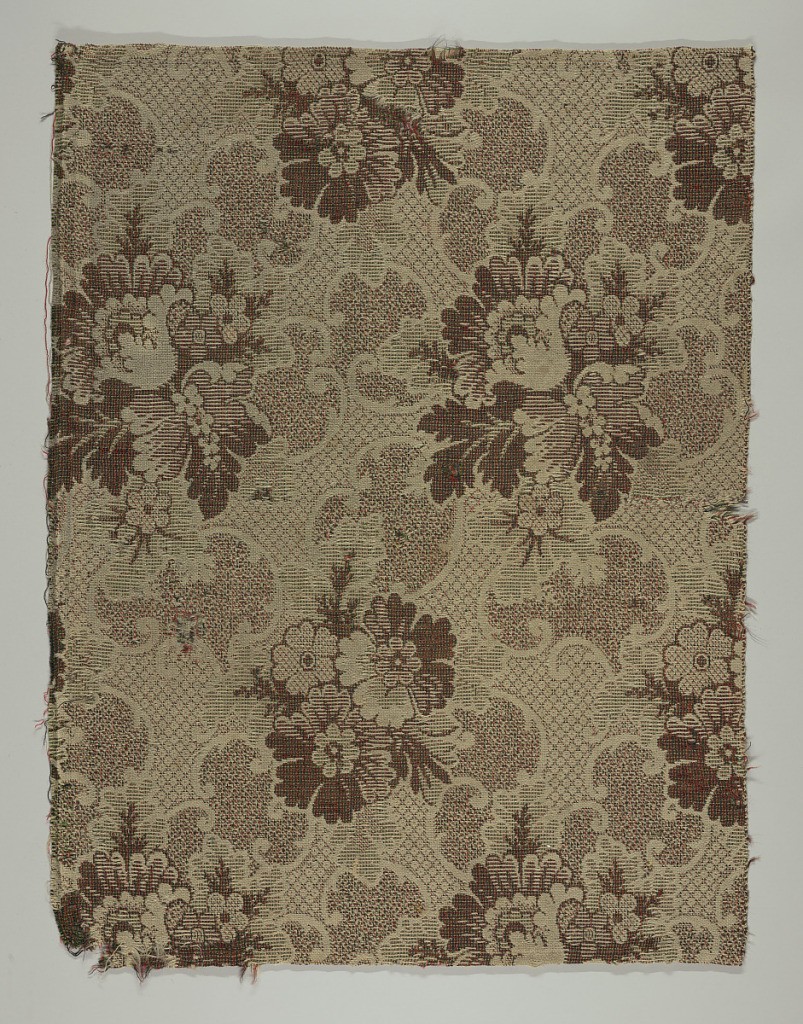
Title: Carpet fragment
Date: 1860–1870
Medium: wool Technique: double cloth
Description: Straight repeat of large, three-quarter view blossoms alternating with an offset row of a cluster of three blossoms. One plain weave structure is white, and the other is a mixture of black, green, and red.